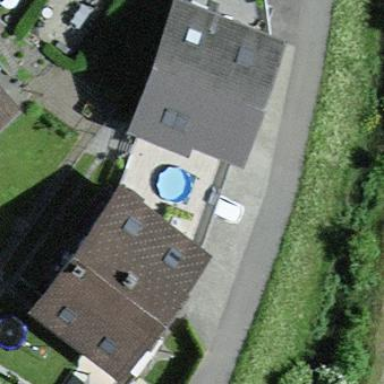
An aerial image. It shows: Group of garages.